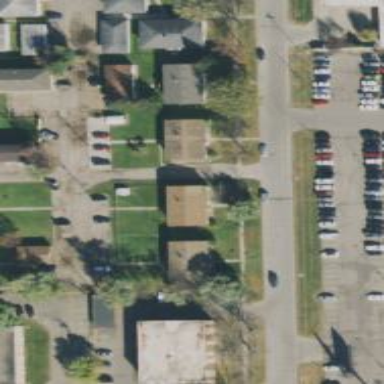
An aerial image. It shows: Alleyway designated as service road.